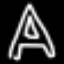
Label: The Eiffel Tower